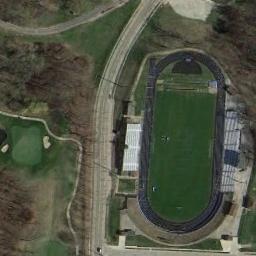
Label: ground_track_field